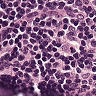
Metastatic tissue present: no